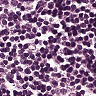
Metastatic tissue present: no